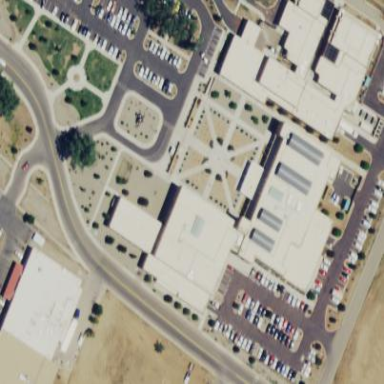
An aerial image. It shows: Government office building.